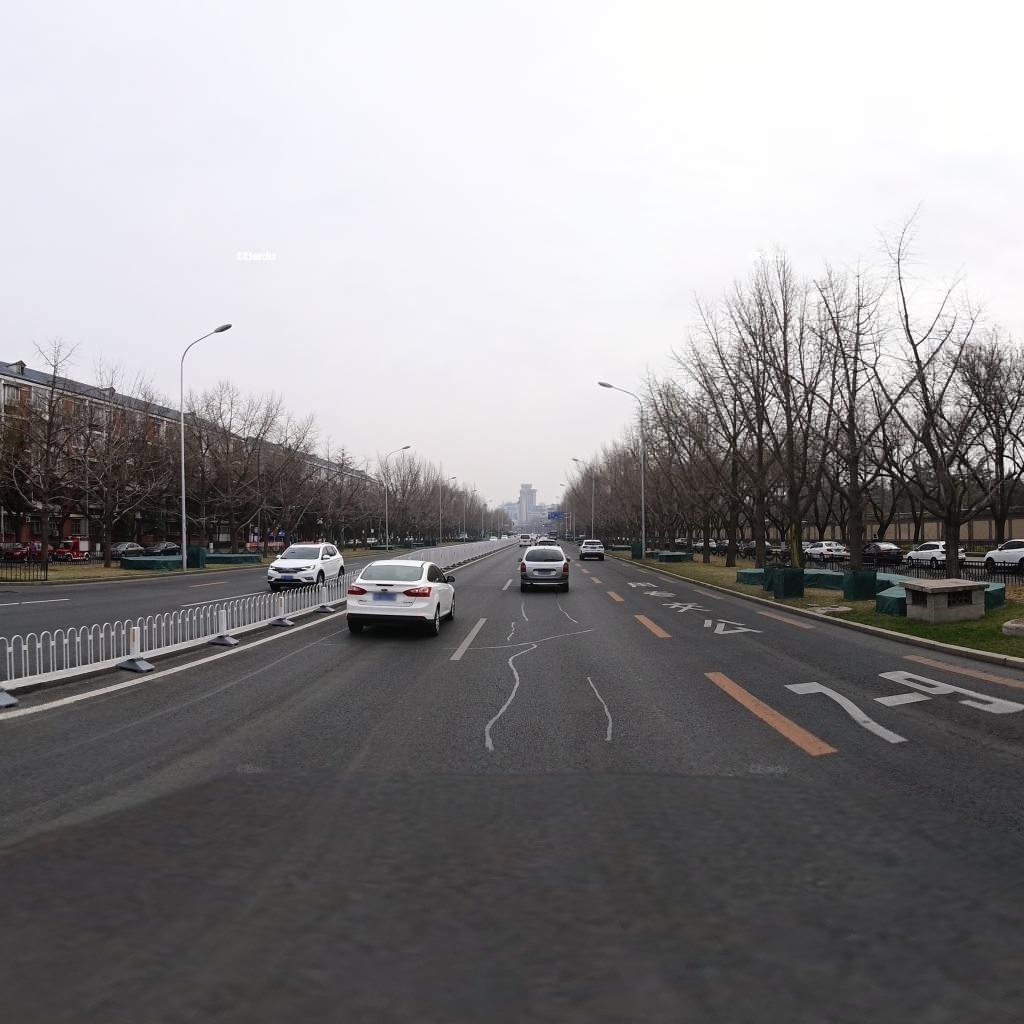
Region: Haidian
Road damage annotations: longitudinal patch, longitudinal patch, longitudinal patch, longitudinal patch, longitudinal patch, transverse patch